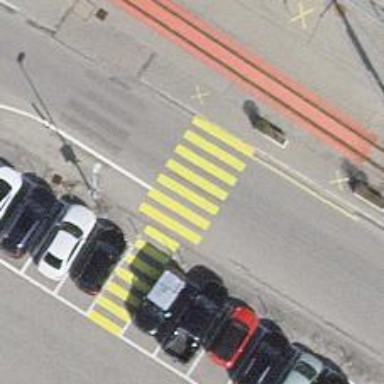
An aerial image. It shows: Zebra crossing on the road.